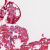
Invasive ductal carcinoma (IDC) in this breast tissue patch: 0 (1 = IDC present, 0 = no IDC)